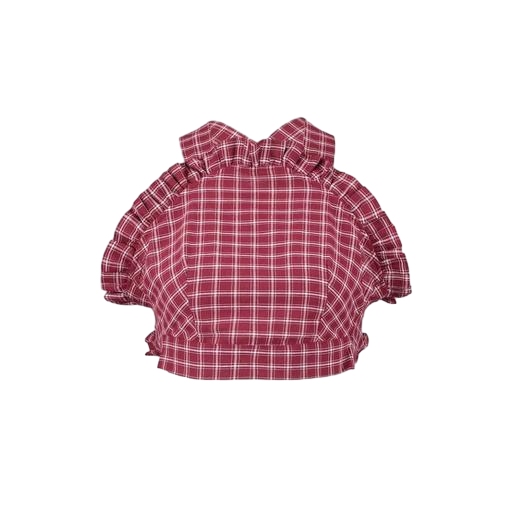
red plaid cold-shoulder top, high neck top red check, pink cold shoulder check, white background